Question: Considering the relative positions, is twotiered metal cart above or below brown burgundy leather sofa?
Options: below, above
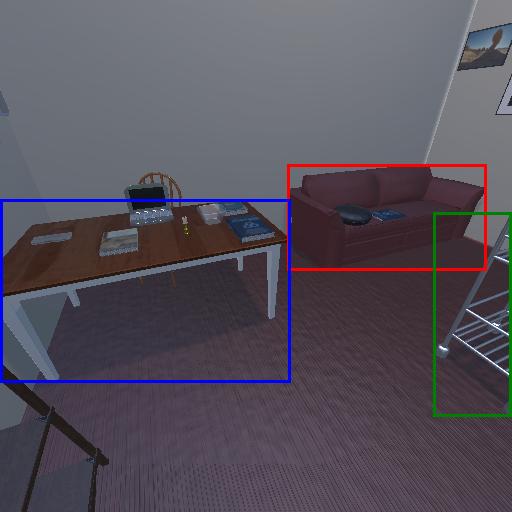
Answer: below